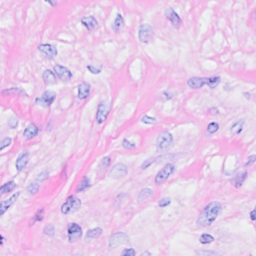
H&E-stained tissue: Breast